Chest X-ray:
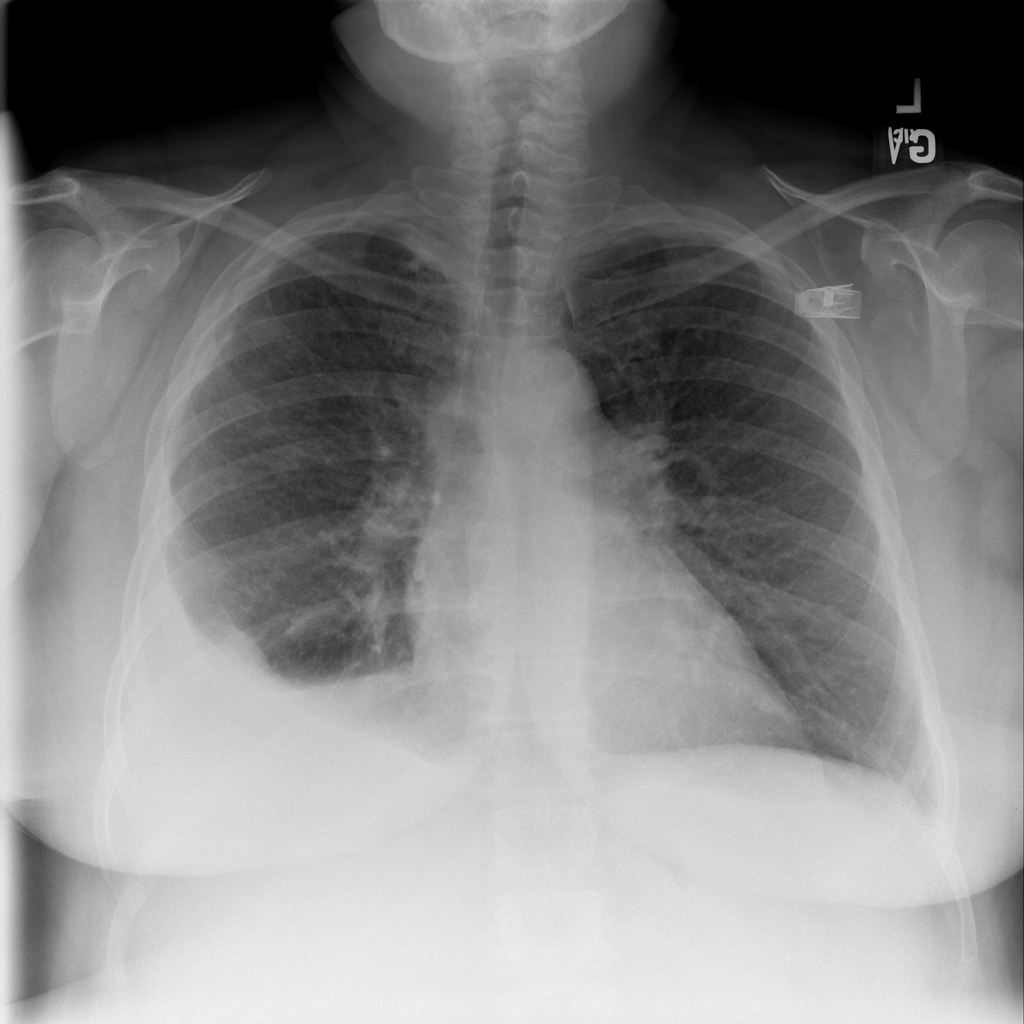
Findings: Effusion, Pleural Thickening
No abnormal finding: no